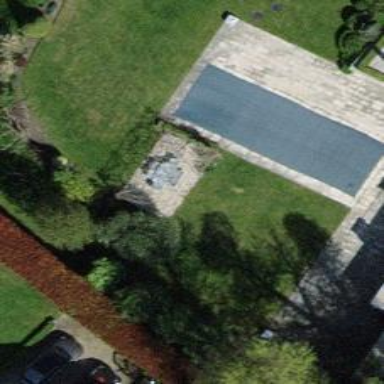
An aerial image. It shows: Swimming pool located in leisure land.